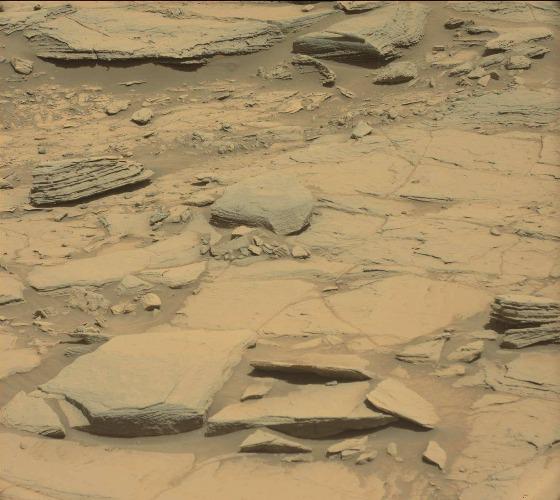
Terrain classes present: Bedrock, Gravel / Sand / Soil, Rock, Shadow